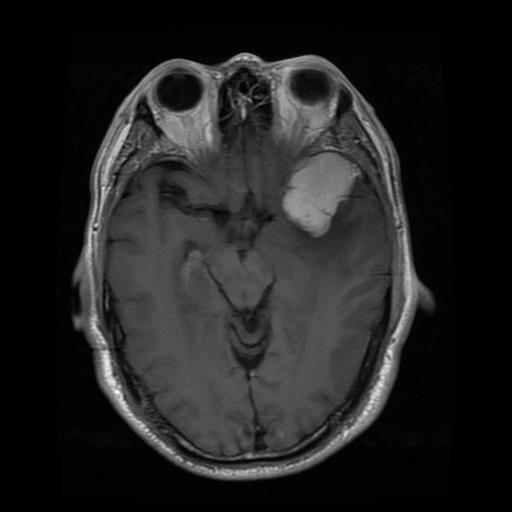
Label: meningioma